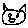
Label: cat